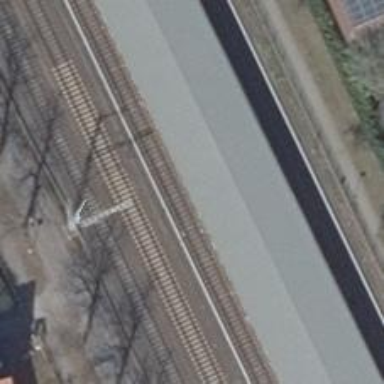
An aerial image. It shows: Railway signal.